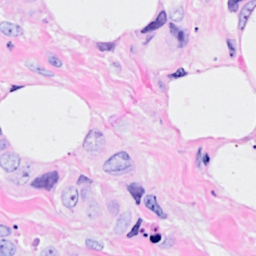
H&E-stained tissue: Breast